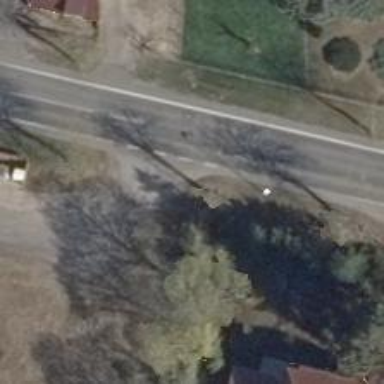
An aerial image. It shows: Avenue of deciduous broadleaved trees.